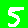
Digit: 5